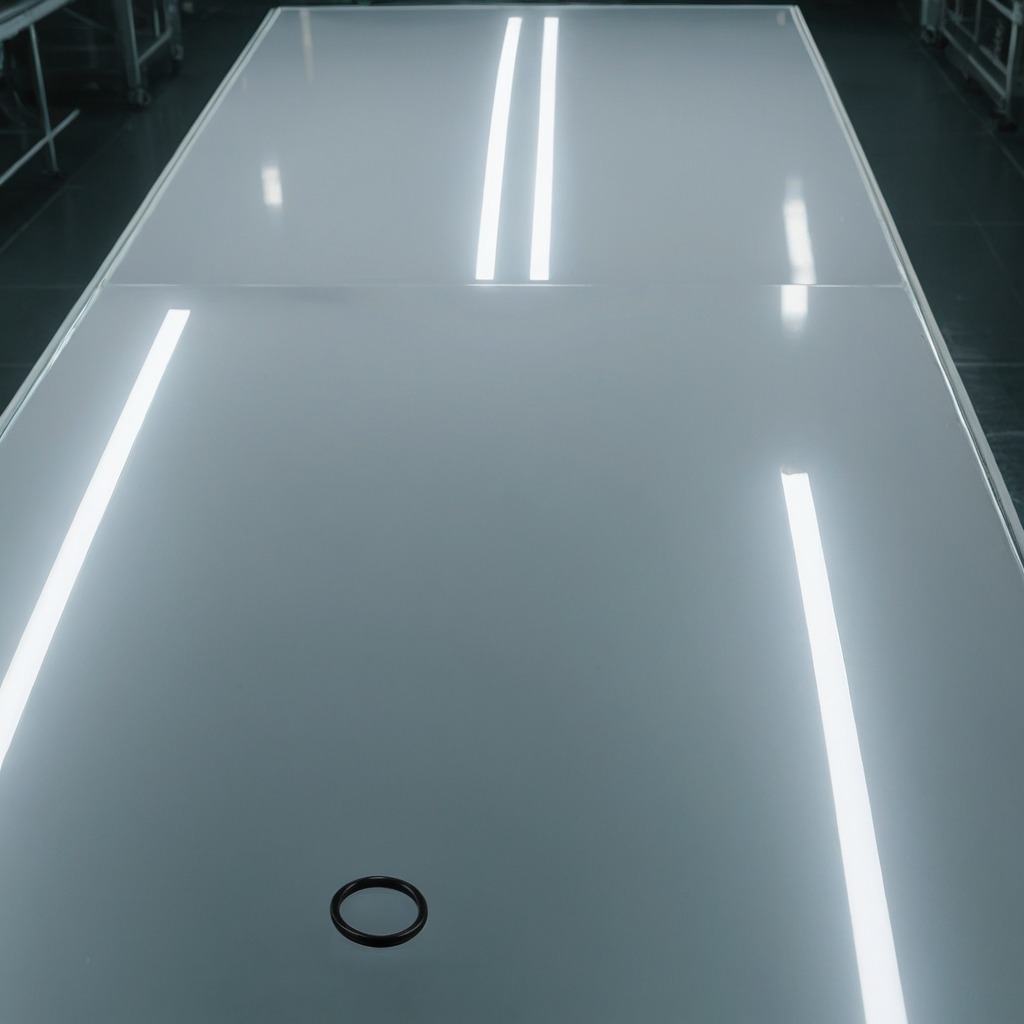
A rubber O-ring is lying on a high-gloss table in a ship maintenance bay industrial lighting.